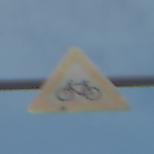
Verkehrszeichen: RadverkehrRechts
Umgebung: Outdoor, Urban
Tageszeit: MorningAfternoon
Wetter: PartlyCloudy
Licht: Natural
Jahreszeit: NotSpecified
Kontrast: LowContrast